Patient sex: F
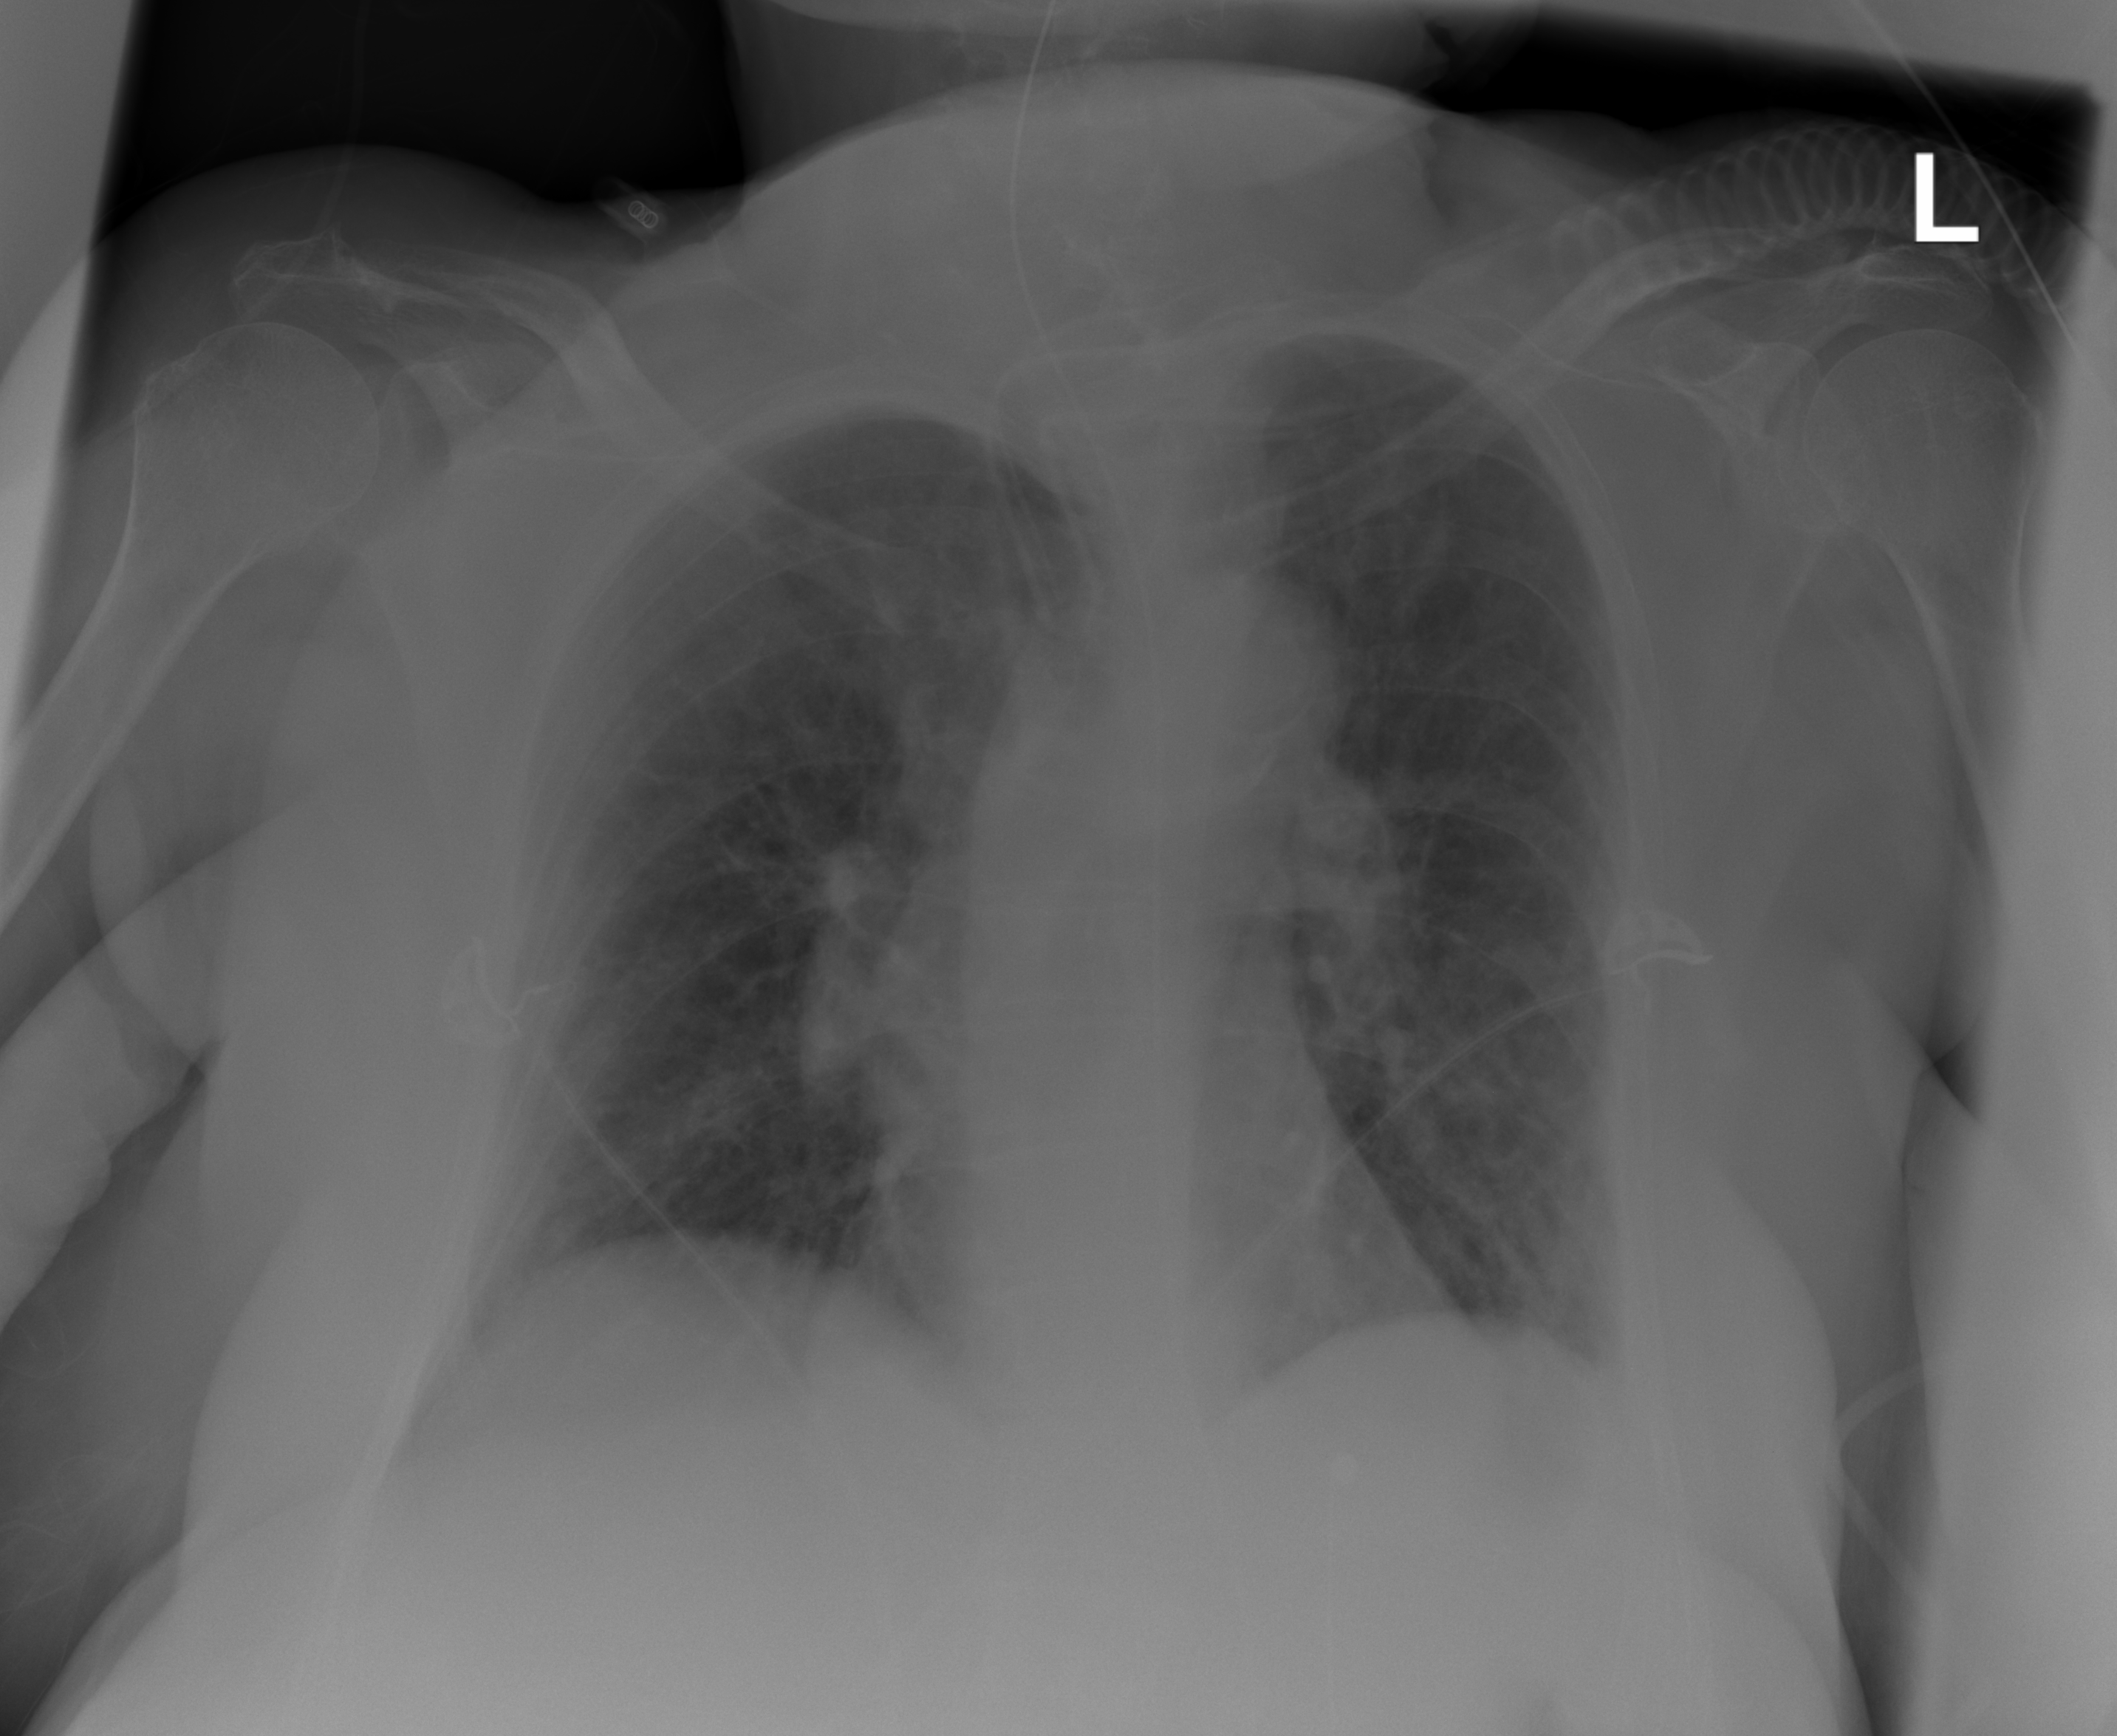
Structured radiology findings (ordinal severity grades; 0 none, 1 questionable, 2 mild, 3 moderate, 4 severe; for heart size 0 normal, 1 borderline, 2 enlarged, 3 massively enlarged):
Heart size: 0
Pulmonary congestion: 0
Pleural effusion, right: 0
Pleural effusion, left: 0
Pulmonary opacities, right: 0
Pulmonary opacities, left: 2
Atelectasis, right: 2
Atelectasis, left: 2